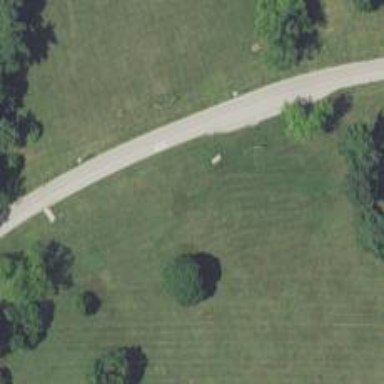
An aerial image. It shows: Disc golf tee.